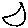
Label: moon